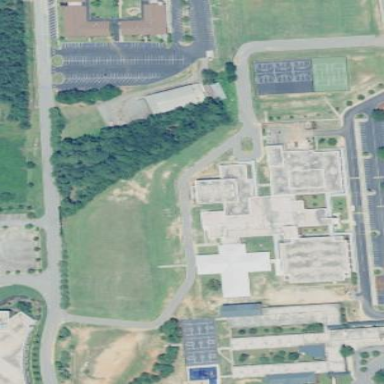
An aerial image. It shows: School.